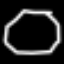
Label: octagon